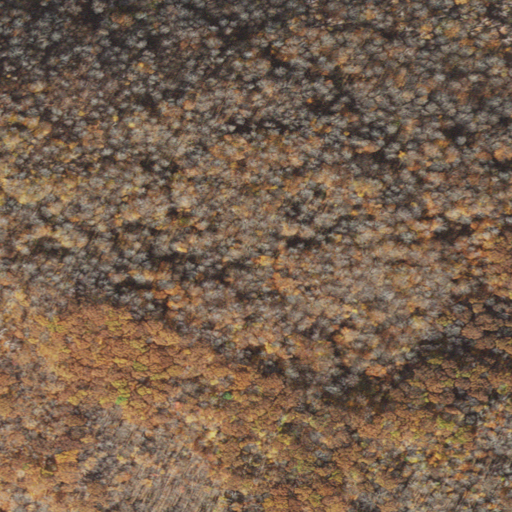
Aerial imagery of ridge(s) in Massachusetts named Pease Ridge containing deciduous forest and mixed forest